五年级 · 算术
A 点在 0 和 1 之间（如下图）, A 点的位置用分数表示大约是（一）。

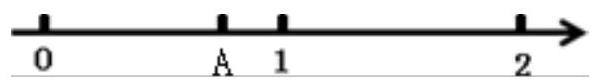
A. $\frac{1}{3}$
B. $\frac{1}{2}$
C. $\frac{9}{10}$
D. $\frac{3}{4}$
答案: D